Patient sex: M
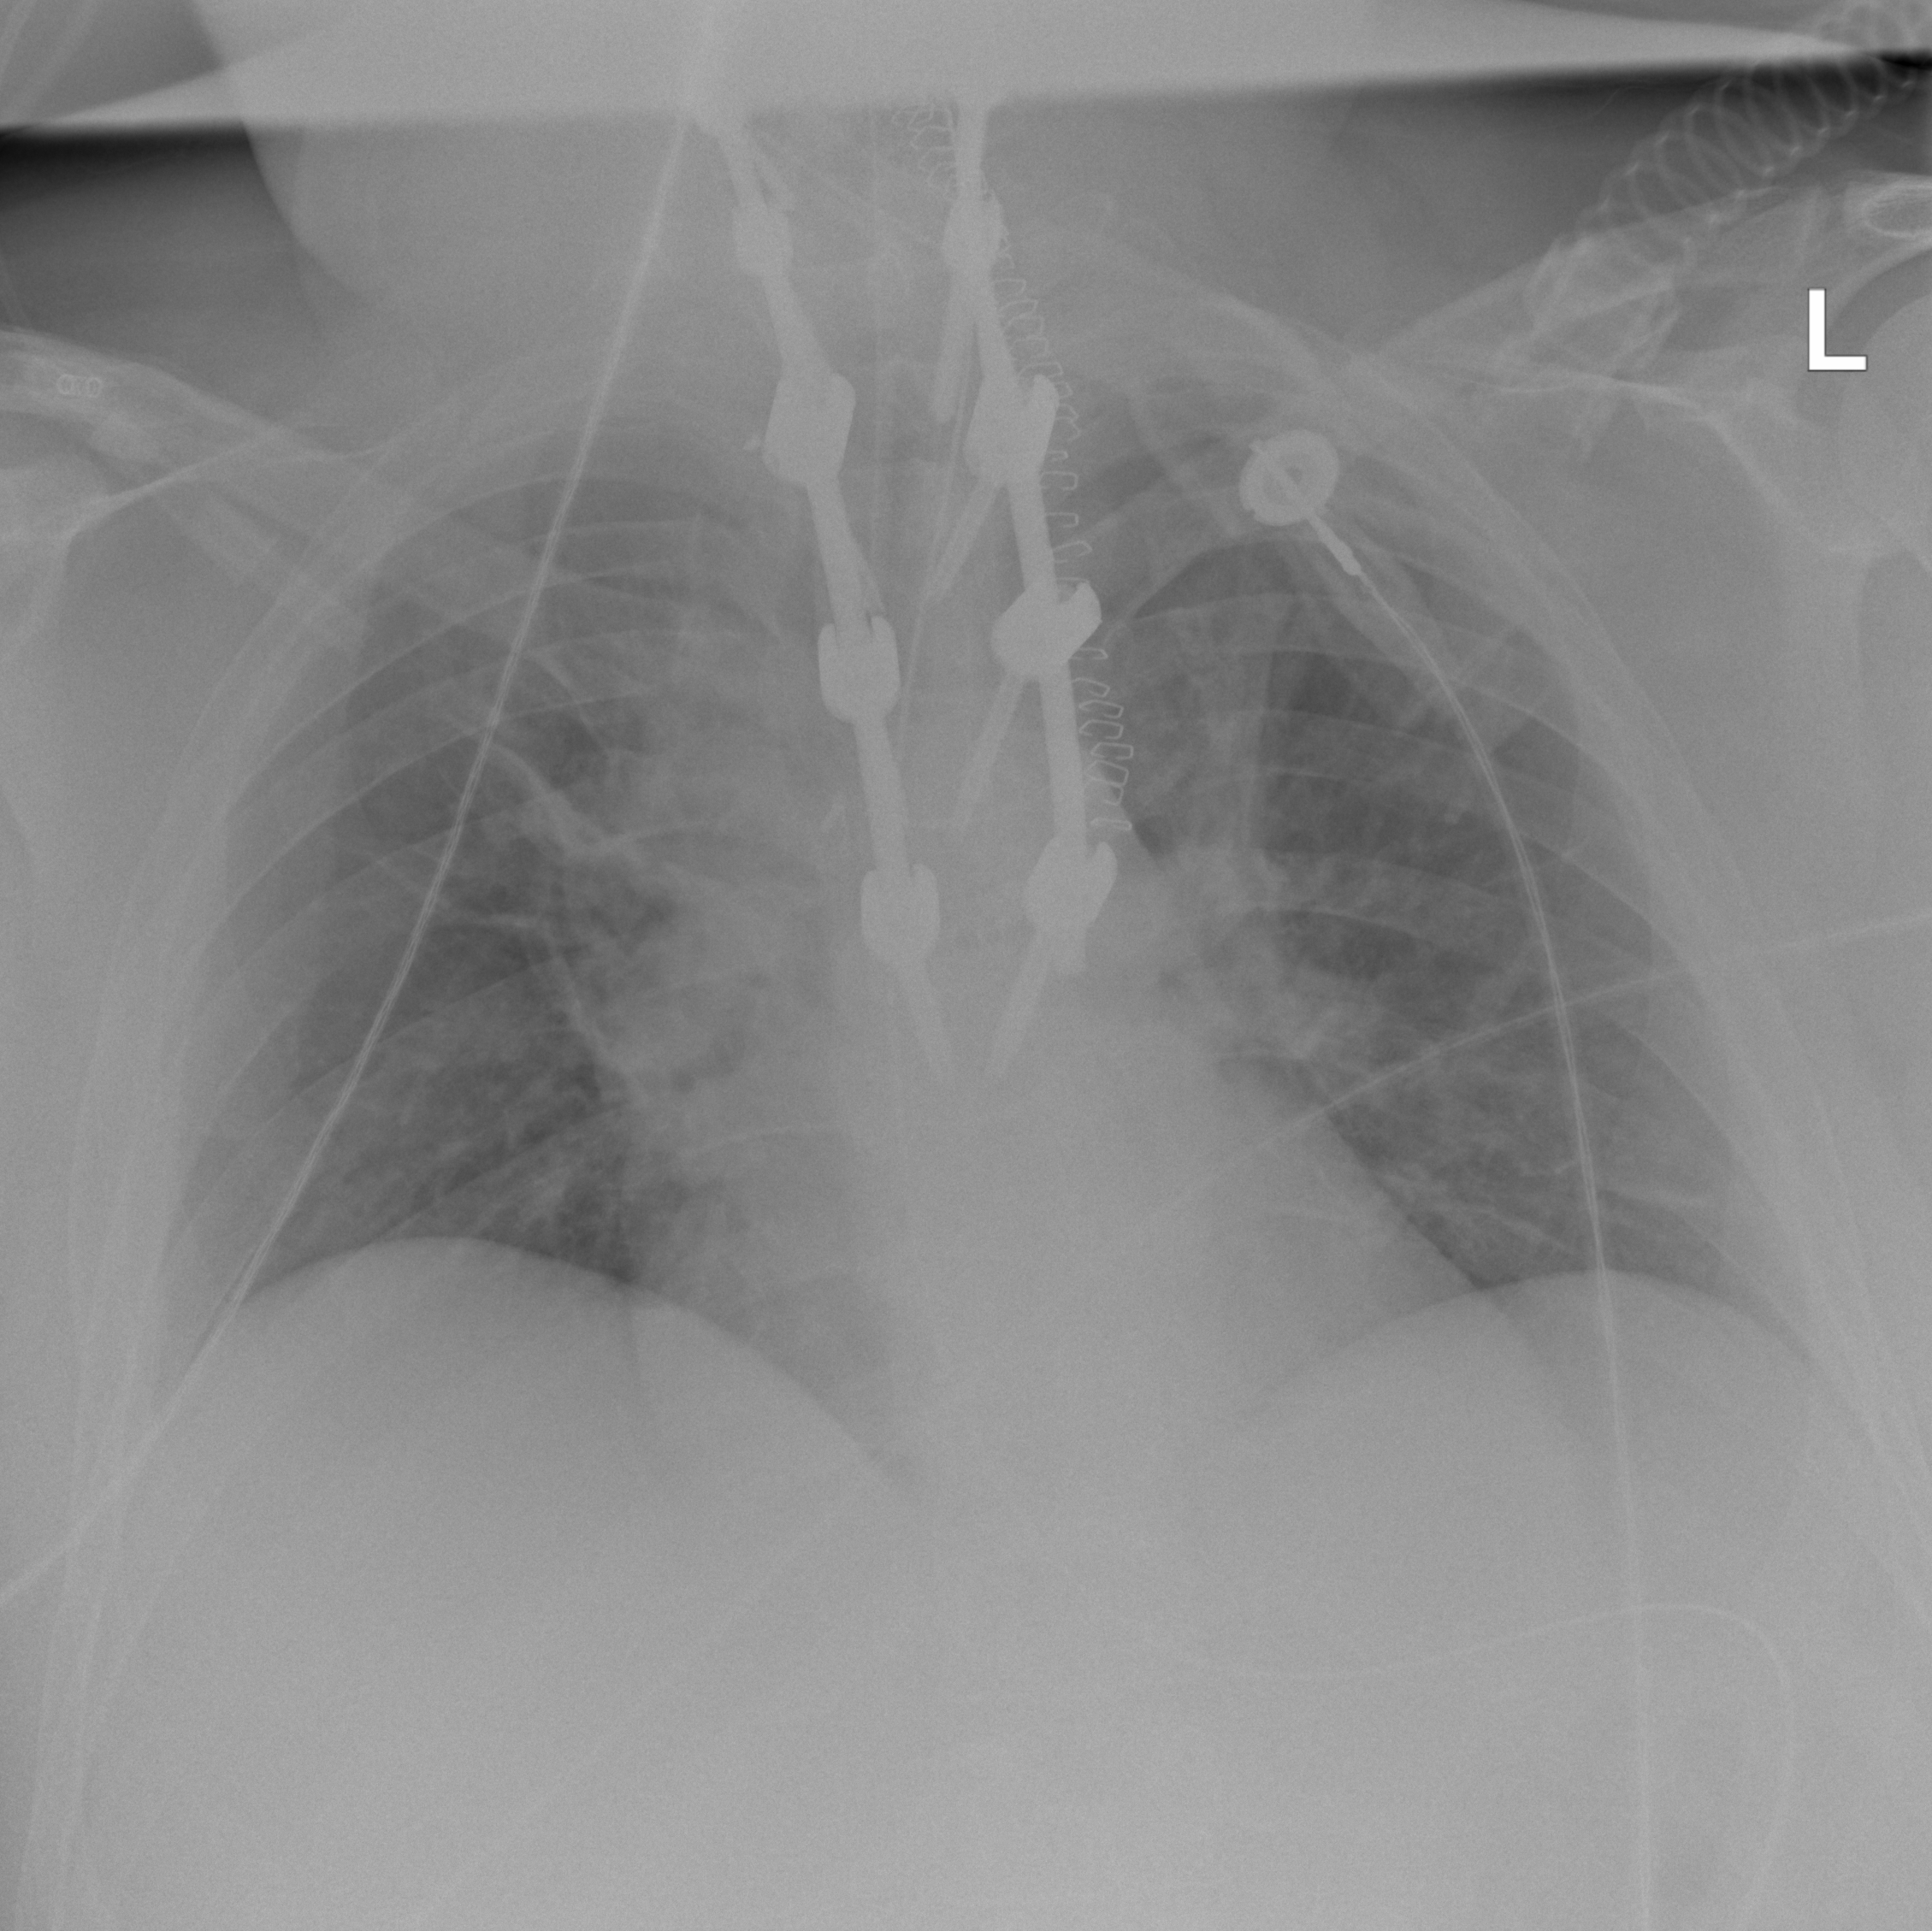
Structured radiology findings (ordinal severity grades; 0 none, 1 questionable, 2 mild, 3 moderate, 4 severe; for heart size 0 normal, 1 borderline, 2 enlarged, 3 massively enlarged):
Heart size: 1
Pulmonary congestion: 2
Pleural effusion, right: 0
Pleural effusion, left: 0
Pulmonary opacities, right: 0
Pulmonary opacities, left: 0
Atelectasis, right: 2
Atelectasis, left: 2